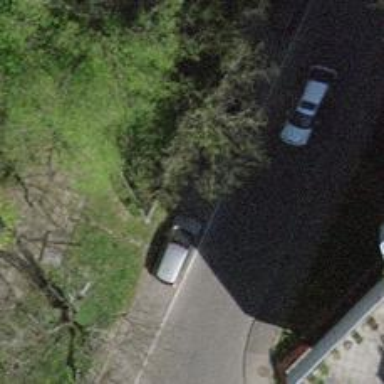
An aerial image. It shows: Driveway tunnel under the road.